Question: I do maximum-likelihood-optimization with R's 'optim-'procedure (using BFGS).
Each time the target function is evaluated a couple of vector-matrix-multiplications will take place where the same design-matrix will be postmultilpied with the vector of changing parameters.
If I simply use the 'parallel' package to distribute the job among cores, the distribution time within each iteration basically kills the computation time such it even takes longer with the parallel version if compared to the ordinary matrix vector product.
What I would like to do is to distribute the pieces of the matrix among cores and then perform the multiplication on the pieces since the matrix will not change between iterations.
Basically I do not want that the same object will be distributed every iteration.
What Ive done so far is
'''
nc <- detectCores()
cl <- makeCluster(rep("localhost", nc))
matprod.par <- function(cl, A, B){
idx <- splitIndices(nrow(A), length(cl))
Alist <- lapply(idx, function(ii) A[ii,,drop=FALSE])
ans <- clusterApply(cl, Alist, get("%*%"), B)
do.call(rbind, ans)
}
'''
Here, the 'clusterApply'-Function distributes the pieces of 'A', i.e., 'Alist'among cores. Is there a possibility to distribute Alist among cores once and then perform the multiplication on the distributed pieces and put them back together via 'clusterApply'?
I compared the clusterCall-approach of Steve Weston with a simple foreach-%dopar%-approch:
'''
matprod.par1 <-function(Alist,B,nc){
par <- foreach(i=1:nc, .combine=rbind) %dopar%{
Alist[[i]]%*%B
}
}
'''
and the clusterExport-approach which, unlike the clusterCall-approach, copies everything to every spawn.
'''
matprod.par2 <-function(obj1,obj2,nc){
return( do.call(rbind, sfClusterApplyLB(1:nc, function(i) eval(as.name(obj1))[[i]]%*%eval(as.name(obj2)))) )
}
'''
I will run the matrix multiplication of two 1000x1000 matrices, 100times on a 8core cluster with 30GB RAM
The setting is
'''
nr <- 1000
A <- matrix(round(rnorm(nr^2),1),nr=nr)
B <- t(A) + 4
ordinary <- A %*% B
'''
This is what I see

On the y-axis we see the time in seconds.
Clearly the sfCluster-Approach performs the best but is not feasible if the matrices are very huge (which in my case they are). So is it wise to go for the clusterCall-approach even though the foreach one is better? I'm not sure bot the foreach one does not copy everything to right?
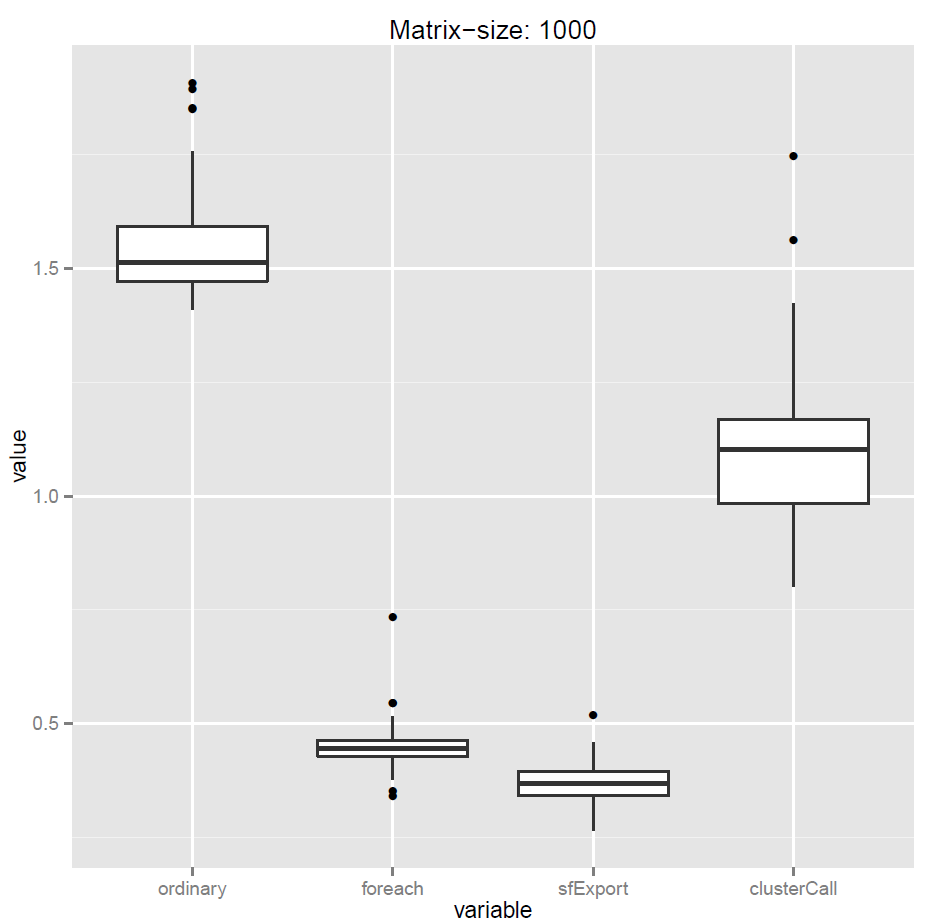
Answer: I would use clusterApply to distribute submatrices of A to the workers, and then use clusterCall to perform operations repeatedly on those submatrices. For example:
'''
A <- matrix(rnorm(16), 4)
idx <- splitIndices(nrow(A), length(cl))
Alist <- lapply(idx, function(ii) A[ii,,drop=FALSE])
clusterApply(cl, Alist, function(a) { subA <<- a; NULL })
matprod.par <- function(cl, B) {
do.call(rbind, clusterCall(cl, function(b) subA %*% b, B))
}
AB <- matprod.par(cl, matrix(1:16, 4))
AC <- matprod.par(cl, matrix(rnorm(16), 4))
'''
Unlike clusterExport, clusterApply can export a different value of the variable "subA" for each of cluster workers.
The clusterCall function is very useful in this context since it allows you to iterate over data that has already been distributed to the workers, and you can still pass "B" along with each of the tasks.
First, I should note that my example makes three assumptions:
- - -
The "foreach" example that you present doesn't pre-distribute "A", so it can't reuse "A" if it is called multiple times. Both the "foreach" and "sfClusterApplyLB" examples copy all of "A" to all workers, which uses more memory, as you point out.
If you aren't going to call "matprod.par" multiple times, you could use:
'''
matprod.par <- function(Alist, B) {
foreach(a=Alist, .combine=rbind) %dopar% {
a %*% B
}
}
'''
which avoids copying all of "A" to all the workers. This is equivalent to:
'''
matprod.par <- function(cl, Alist, B) {
do.call(rbind, clusterApply(cl, Alist, get('%*%'), B))
}
'''
which will run somewhat faster than the foreach version since it has less overhead.
If you going to call matprod.par many times, the pre-distribution time becomes insignificant, and the "clusterCall" example will be faster since none of "A" is sent to the workers again. Where the cross-over occurs depends on the number of times matprod.par is called, the size of "A", and the number of workers.